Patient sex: M
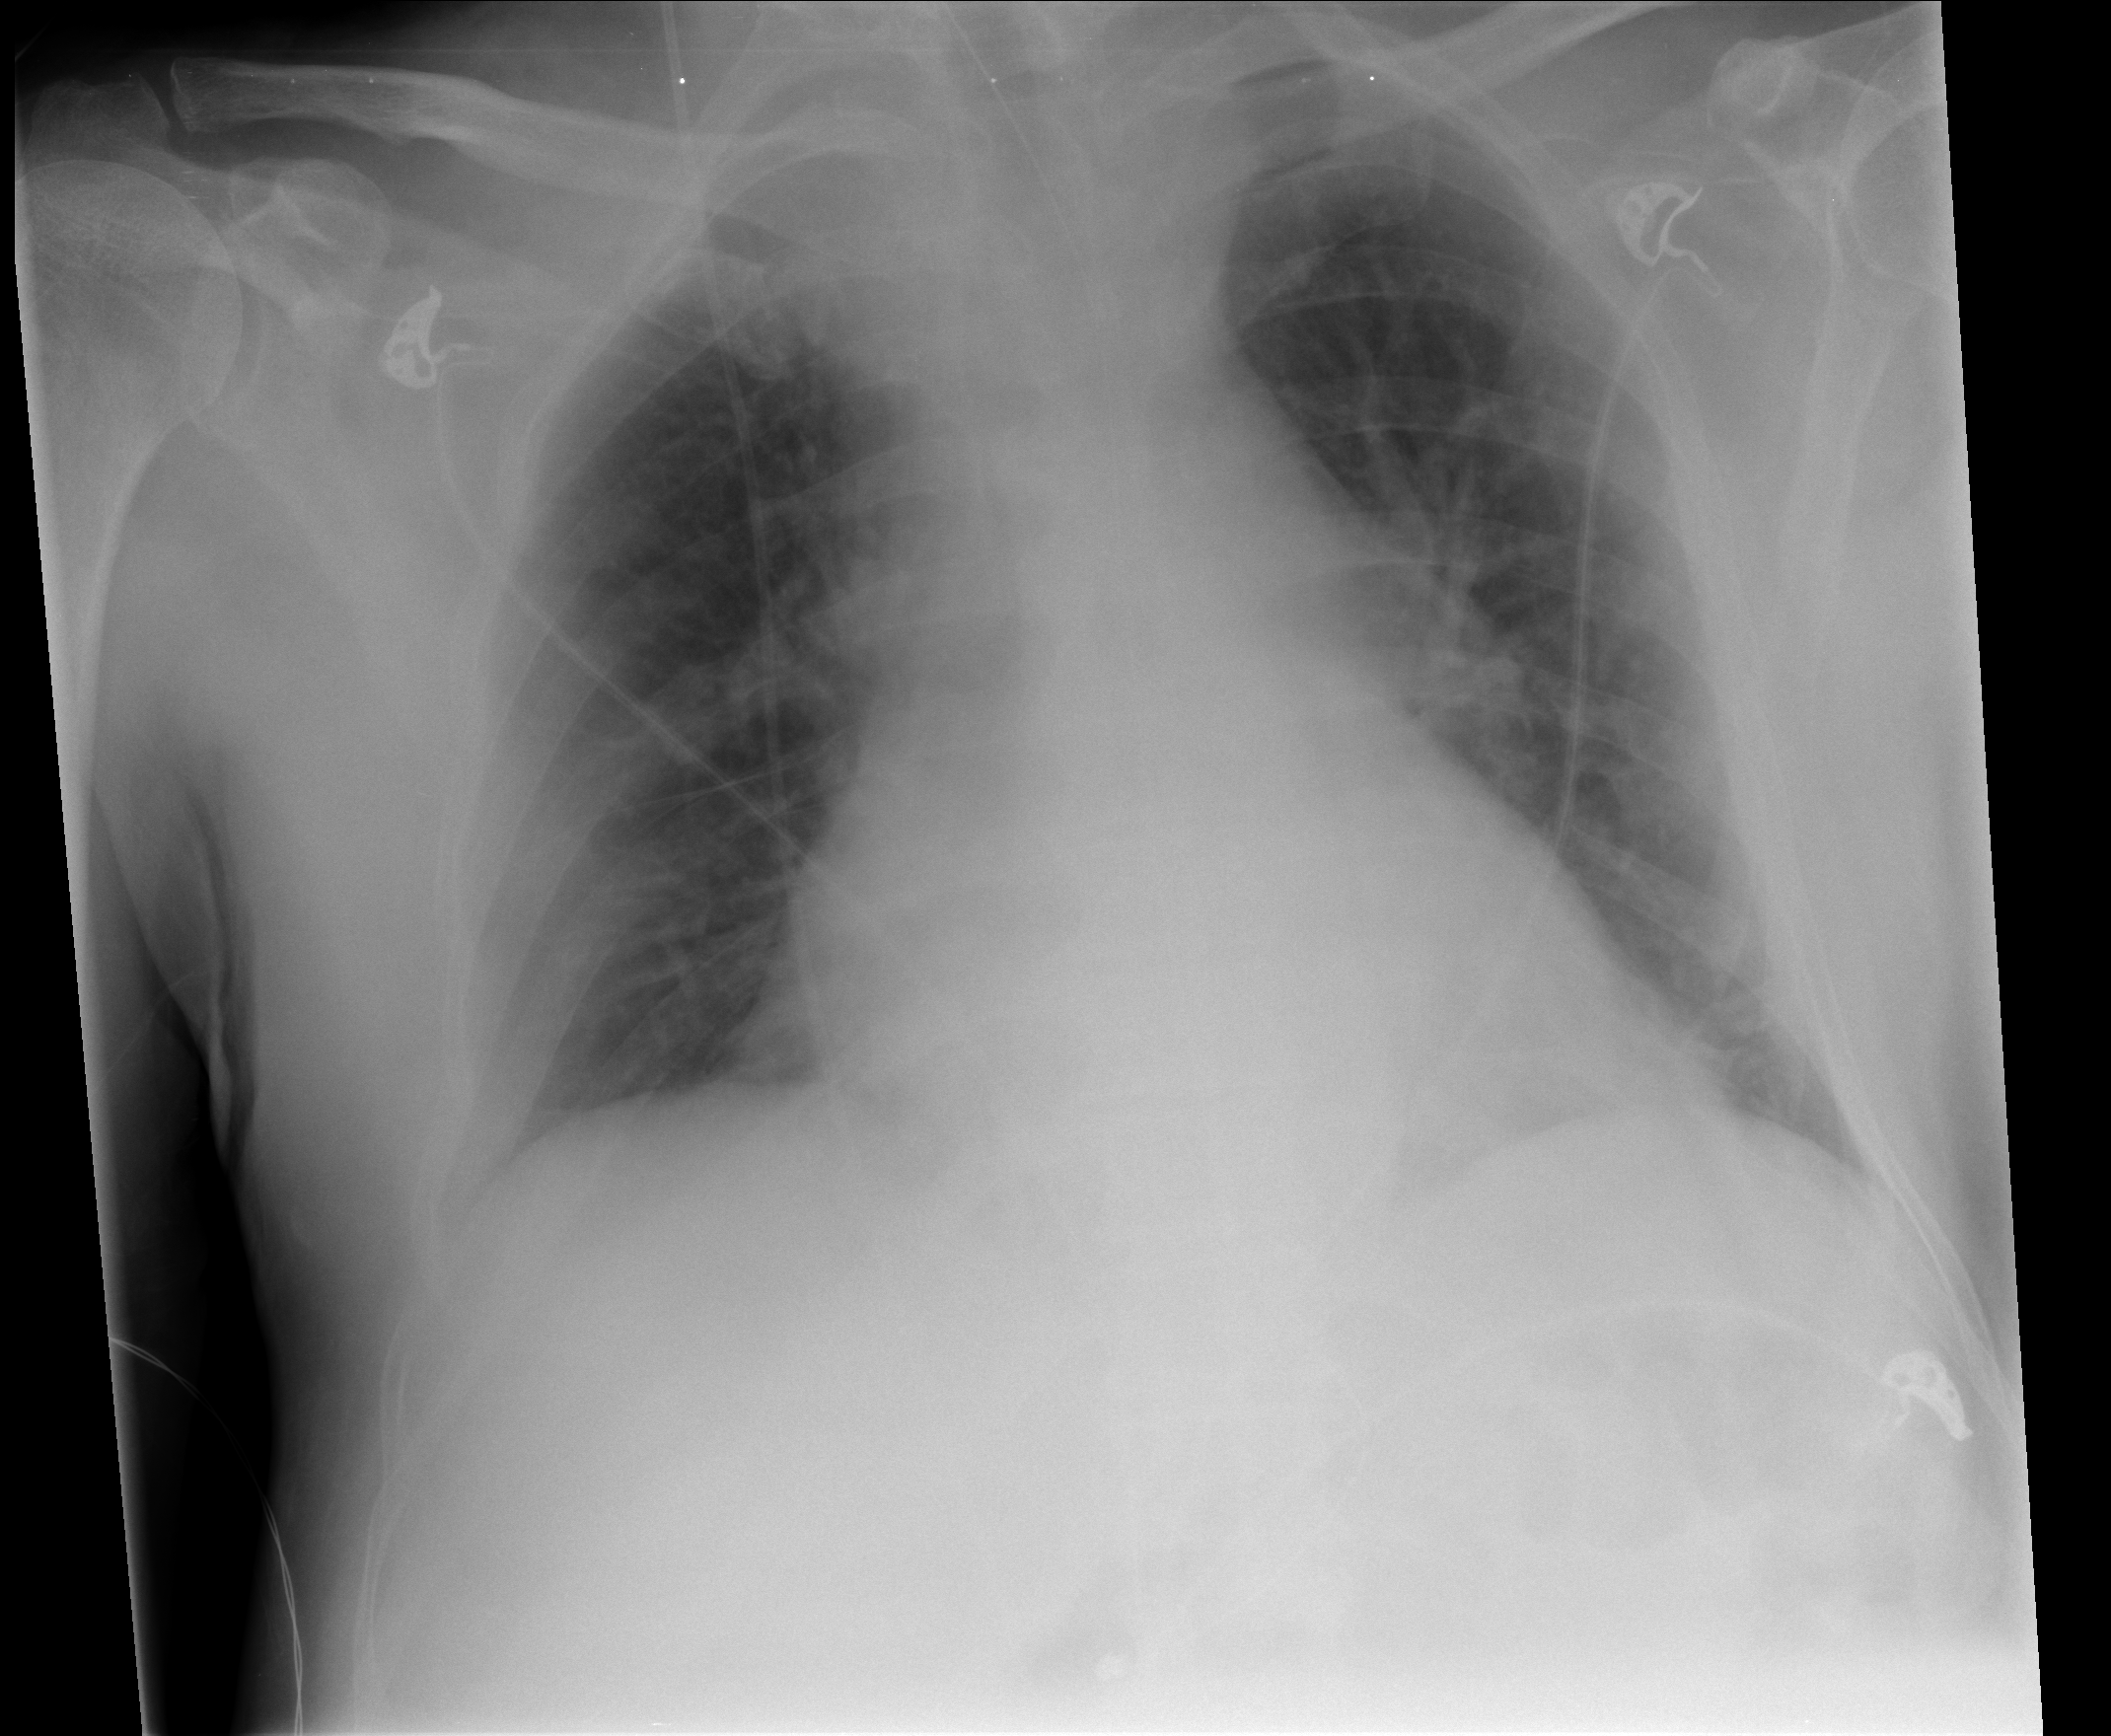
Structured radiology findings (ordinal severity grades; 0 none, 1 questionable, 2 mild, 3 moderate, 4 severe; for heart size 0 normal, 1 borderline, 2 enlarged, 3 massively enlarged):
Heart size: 0
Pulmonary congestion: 2
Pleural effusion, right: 1
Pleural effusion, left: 0
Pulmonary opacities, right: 0
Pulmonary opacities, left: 0
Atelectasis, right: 2
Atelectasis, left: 2